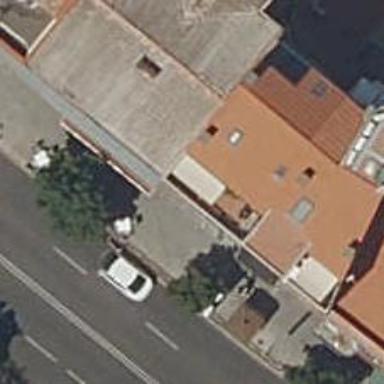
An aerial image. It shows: Clinic.